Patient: sex M, age 57
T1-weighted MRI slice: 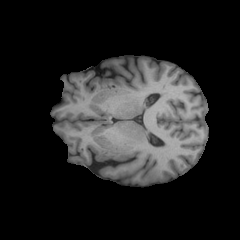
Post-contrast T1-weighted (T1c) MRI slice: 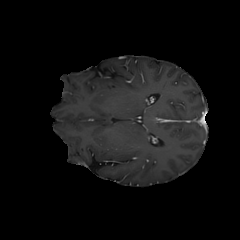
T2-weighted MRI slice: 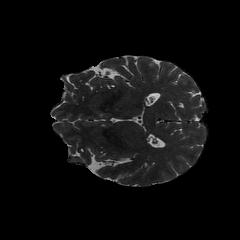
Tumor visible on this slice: no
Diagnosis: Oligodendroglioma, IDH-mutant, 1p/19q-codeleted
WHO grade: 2